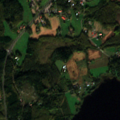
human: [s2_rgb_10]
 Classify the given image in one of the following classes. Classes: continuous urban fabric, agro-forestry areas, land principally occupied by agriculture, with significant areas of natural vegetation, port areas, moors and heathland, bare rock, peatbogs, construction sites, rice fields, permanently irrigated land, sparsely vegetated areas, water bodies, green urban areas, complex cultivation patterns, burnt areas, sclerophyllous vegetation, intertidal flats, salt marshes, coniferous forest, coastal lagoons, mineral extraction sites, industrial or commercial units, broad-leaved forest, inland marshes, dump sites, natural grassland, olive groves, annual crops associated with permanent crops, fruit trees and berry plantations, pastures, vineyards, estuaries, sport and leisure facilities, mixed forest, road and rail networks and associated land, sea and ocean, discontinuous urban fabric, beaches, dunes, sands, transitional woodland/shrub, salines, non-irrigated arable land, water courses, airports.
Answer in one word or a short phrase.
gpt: land principally occupied by agriculture, with significant areas of natural vegetation, coniferous forest, mixed forest, inland marshes, water bodies